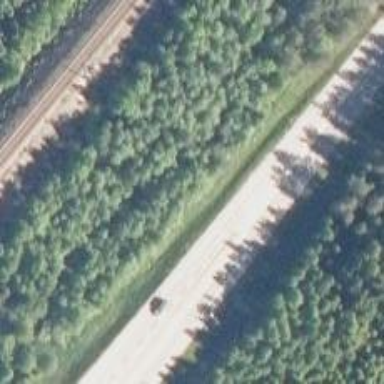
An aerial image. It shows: Trunk highway.